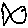
Label: fish